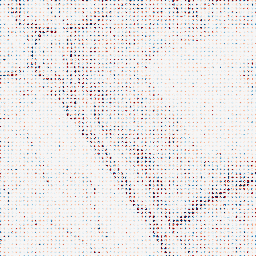
Category: wavelet
Decomposition family: wavelet_dwt
Decomposition parameters: wavelet: db2
level: 1
Upsampling method: sinc_blackman
Upsampling parameters: scale: 8
kernel_size: 4
Upsampling scale: 8